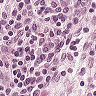
Metastatic tissue present: no